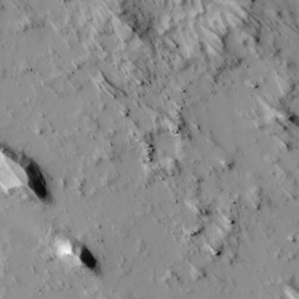
Label: non_frost